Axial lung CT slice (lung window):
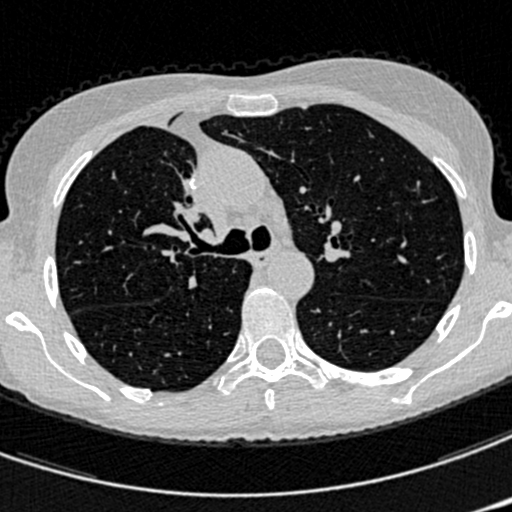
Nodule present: no